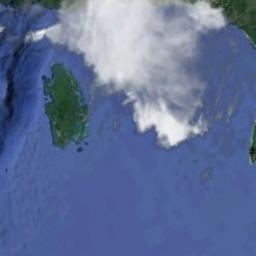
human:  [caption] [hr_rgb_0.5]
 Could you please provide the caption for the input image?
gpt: The white cloud is above blue sea and green island .

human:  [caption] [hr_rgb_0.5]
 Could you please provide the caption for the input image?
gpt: White clouds on green land and blue sea .

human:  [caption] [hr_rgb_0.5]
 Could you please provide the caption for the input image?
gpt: A thin cloud floated over the sea .

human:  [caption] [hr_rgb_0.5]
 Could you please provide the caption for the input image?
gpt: The stratus clouds are located above the surface of the sea and a island covered by dense vegetation is at sea .

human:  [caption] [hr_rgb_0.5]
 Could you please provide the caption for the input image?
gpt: One piece of white cloud over a green island with blue water around .